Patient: sex M, age 58
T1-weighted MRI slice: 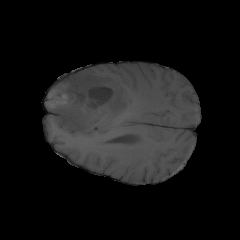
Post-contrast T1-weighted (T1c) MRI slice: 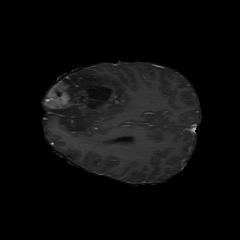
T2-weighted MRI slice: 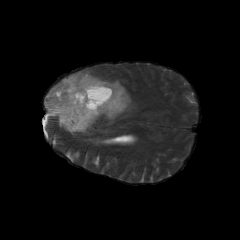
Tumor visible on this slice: yes
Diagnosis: Astrocytoma, IDH-mutant
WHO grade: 4